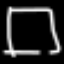
Label: square